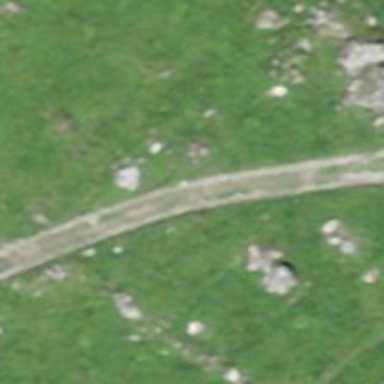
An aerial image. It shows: Route with unpaved track of grade 3.